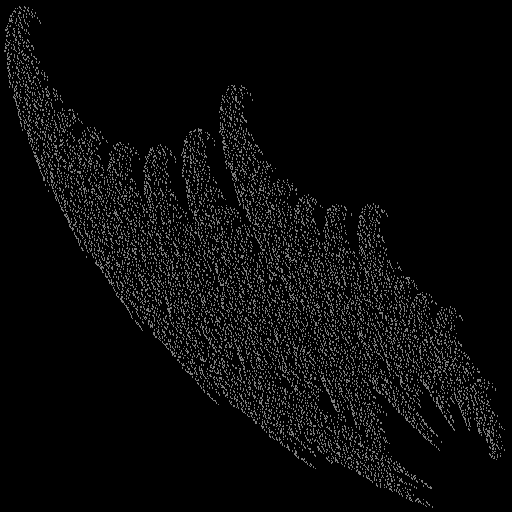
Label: spiderbrake